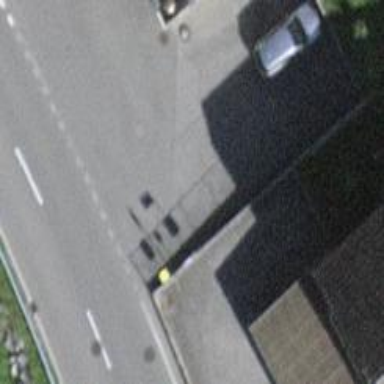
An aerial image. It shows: Bus stop with platform for public transport.